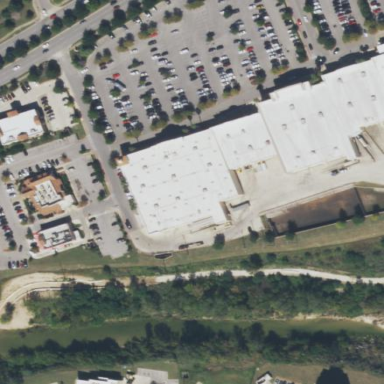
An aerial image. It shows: Retail building.